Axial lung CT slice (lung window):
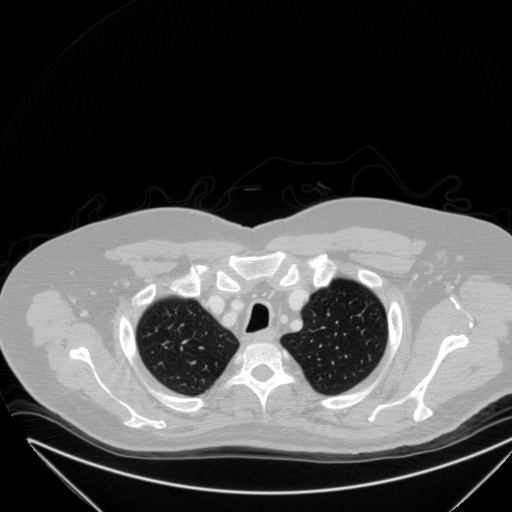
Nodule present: no